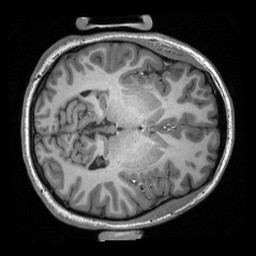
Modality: T1w
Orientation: axial
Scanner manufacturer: siemens
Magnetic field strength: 3 T
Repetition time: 2.3 s
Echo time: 0.00308 s